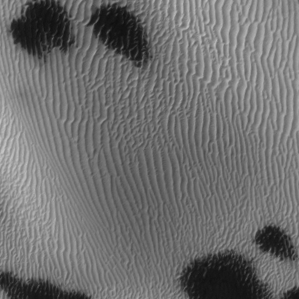
Label: frost